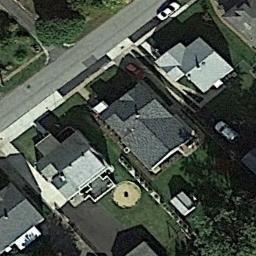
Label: medium_residential